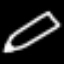
Label: pencil